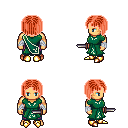
a pixel art fantasy rpg character, male body template, human, tanned skin, sash dress, magenta pants, red pageboy hairstyle, white cloth bandages, gold boots, dagger, four views (front, back, left, right), 2x2 character sprite sheet, small pixel art, hard edges, no anti-aliasing